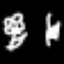
Label: leaf